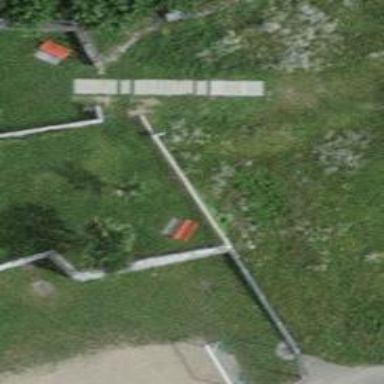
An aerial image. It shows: Red bench.